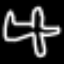
Label: airplane